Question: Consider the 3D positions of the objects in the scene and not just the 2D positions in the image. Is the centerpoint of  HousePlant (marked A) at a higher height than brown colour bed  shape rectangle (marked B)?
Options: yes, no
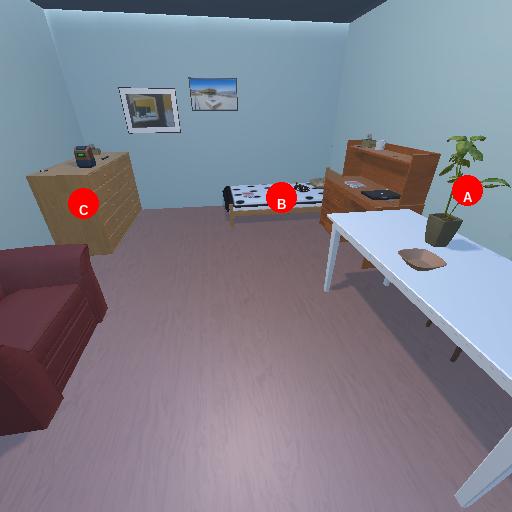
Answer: yes